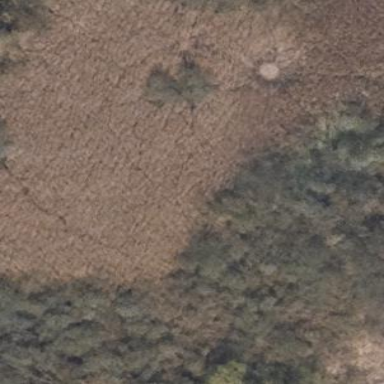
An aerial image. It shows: Bog wetland area.